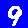
Digit: 9